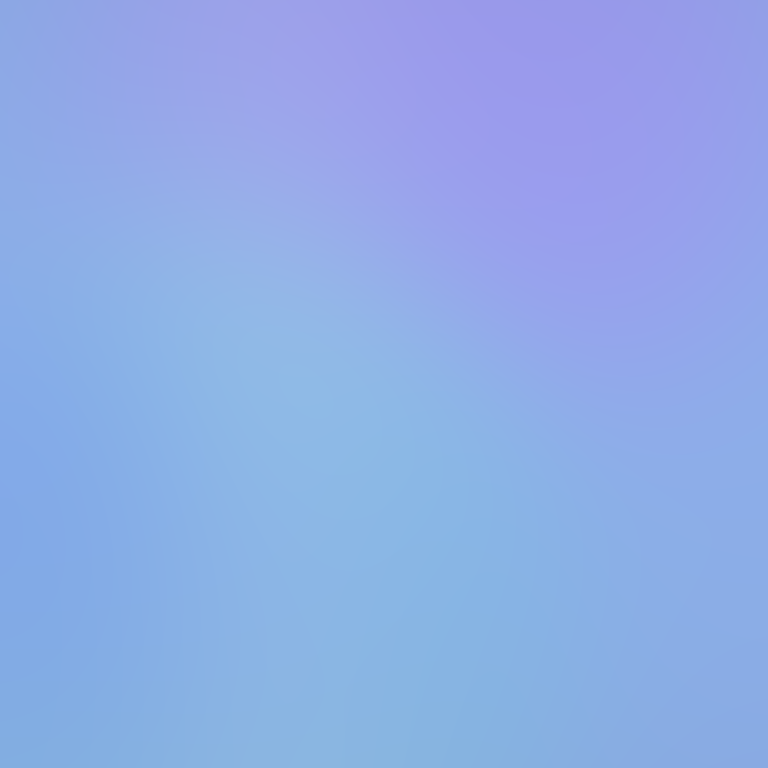
Abstract light effect, smooth gradient from soft blue to gentle purple, serene atmosphere, diffuse light, no room, no furniture, no objects.